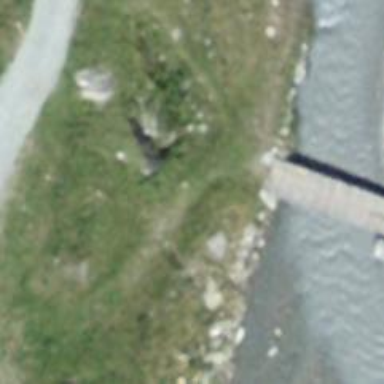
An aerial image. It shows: Path.